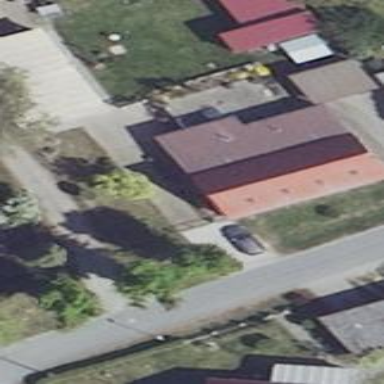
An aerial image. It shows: Simple house.